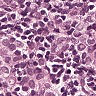
Metastatic tissue present: yes